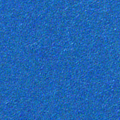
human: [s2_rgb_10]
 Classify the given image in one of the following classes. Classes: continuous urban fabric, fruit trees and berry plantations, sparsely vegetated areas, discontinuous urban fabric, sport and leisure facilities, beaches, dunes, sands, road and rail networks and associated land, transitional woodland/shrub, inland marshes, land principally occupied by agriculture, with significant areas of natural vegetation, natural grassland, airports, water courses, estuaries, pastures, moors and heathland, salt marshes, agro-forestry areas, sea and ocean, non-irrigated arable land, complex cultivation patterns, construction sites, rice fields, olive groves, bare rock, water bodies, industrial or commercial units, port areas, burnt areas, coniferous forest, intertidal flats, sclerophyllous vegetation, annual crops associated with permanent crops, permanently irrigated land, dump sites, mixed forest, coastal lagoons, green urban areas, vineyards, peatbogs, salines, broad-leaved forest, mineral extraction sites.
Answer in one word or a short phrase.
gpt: sea and ocean